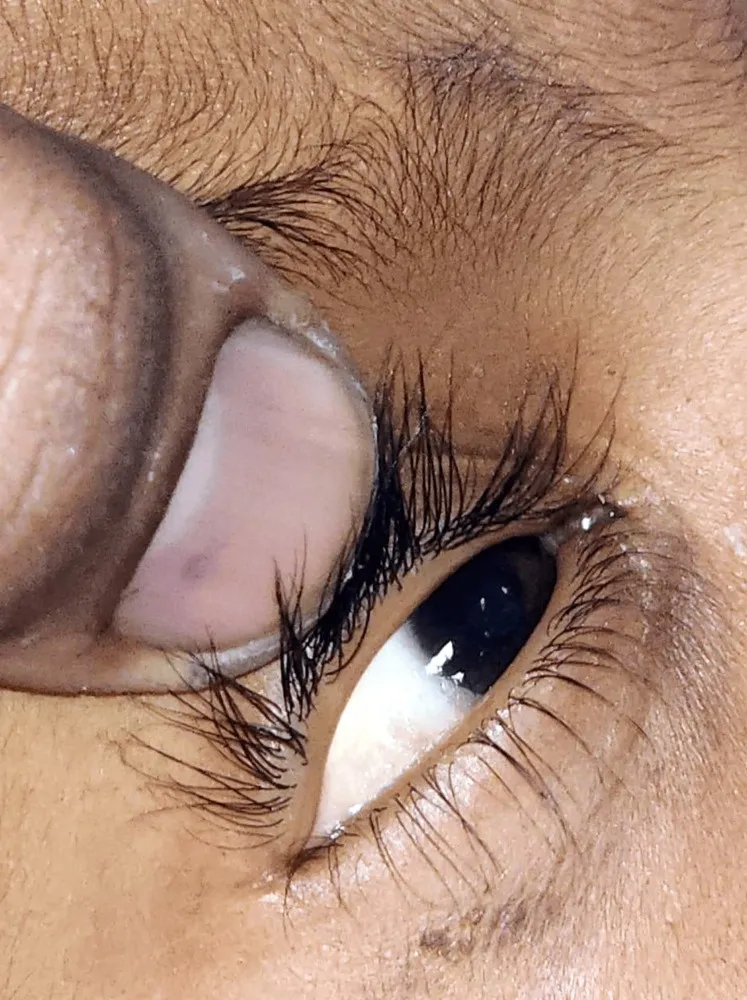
Shows Bitot's spots in the eyes.
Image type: medical_photograph (other_medical_photograph)